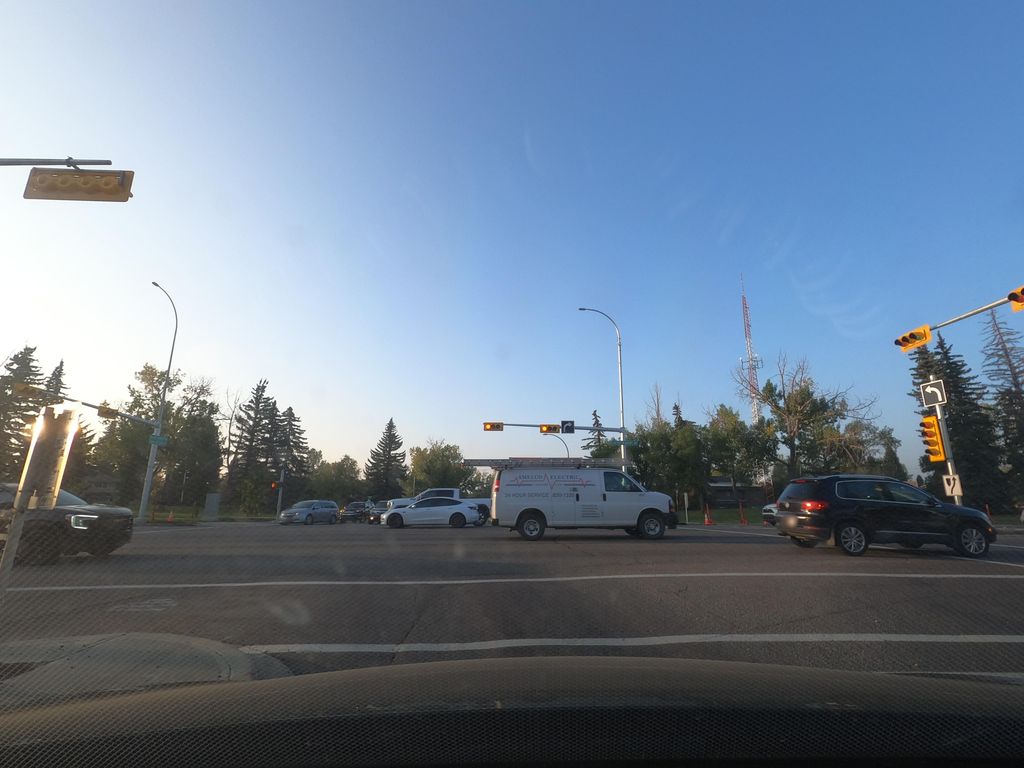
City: calgary